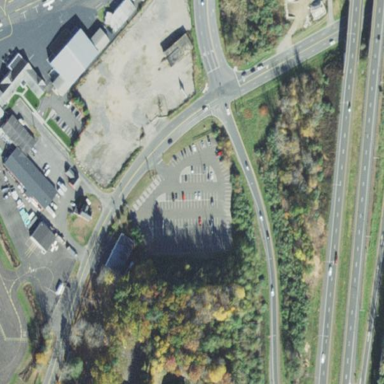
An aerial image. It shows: Parking area with park and ride facility.